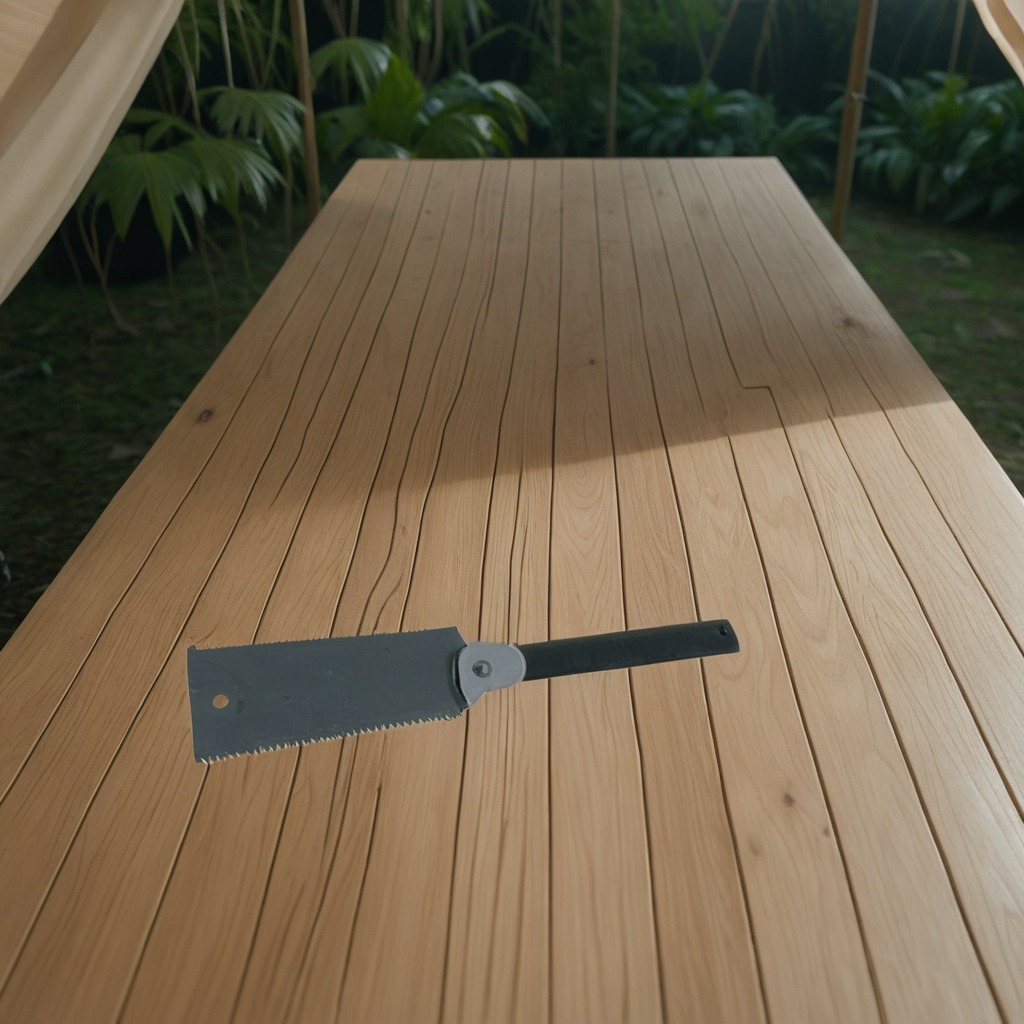
A metal saw is lying on a wooden table in a jungle field workshop tent.